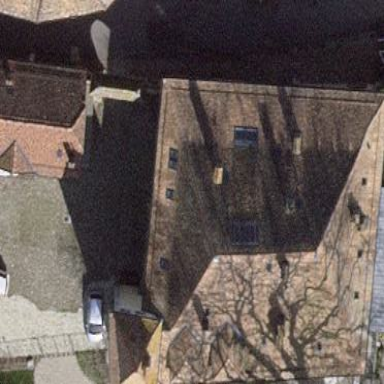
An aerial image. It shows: Detached building.